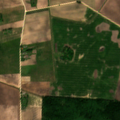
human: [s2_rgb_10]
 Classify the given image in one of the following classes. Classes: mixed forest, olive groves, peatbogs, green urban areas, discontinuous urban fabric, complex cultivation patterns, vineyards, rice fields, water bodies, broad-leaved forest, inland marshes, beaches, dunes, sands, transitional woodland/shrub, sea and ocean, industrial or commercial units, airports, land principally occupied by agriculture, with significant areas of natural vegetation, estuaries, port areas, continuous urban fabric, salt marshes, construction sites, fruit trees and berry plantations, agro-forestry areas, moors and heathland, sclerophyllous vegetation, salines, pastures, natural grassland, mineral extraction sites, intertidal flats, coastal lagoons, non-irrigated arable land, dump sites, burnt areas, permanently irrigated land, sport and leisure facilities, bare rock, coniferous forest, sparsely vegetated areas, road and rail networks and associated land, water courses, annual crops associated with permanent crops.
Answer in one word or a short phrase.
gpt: non-irrigated arable land, complex cultivation patterns, mixed forest